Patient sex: M
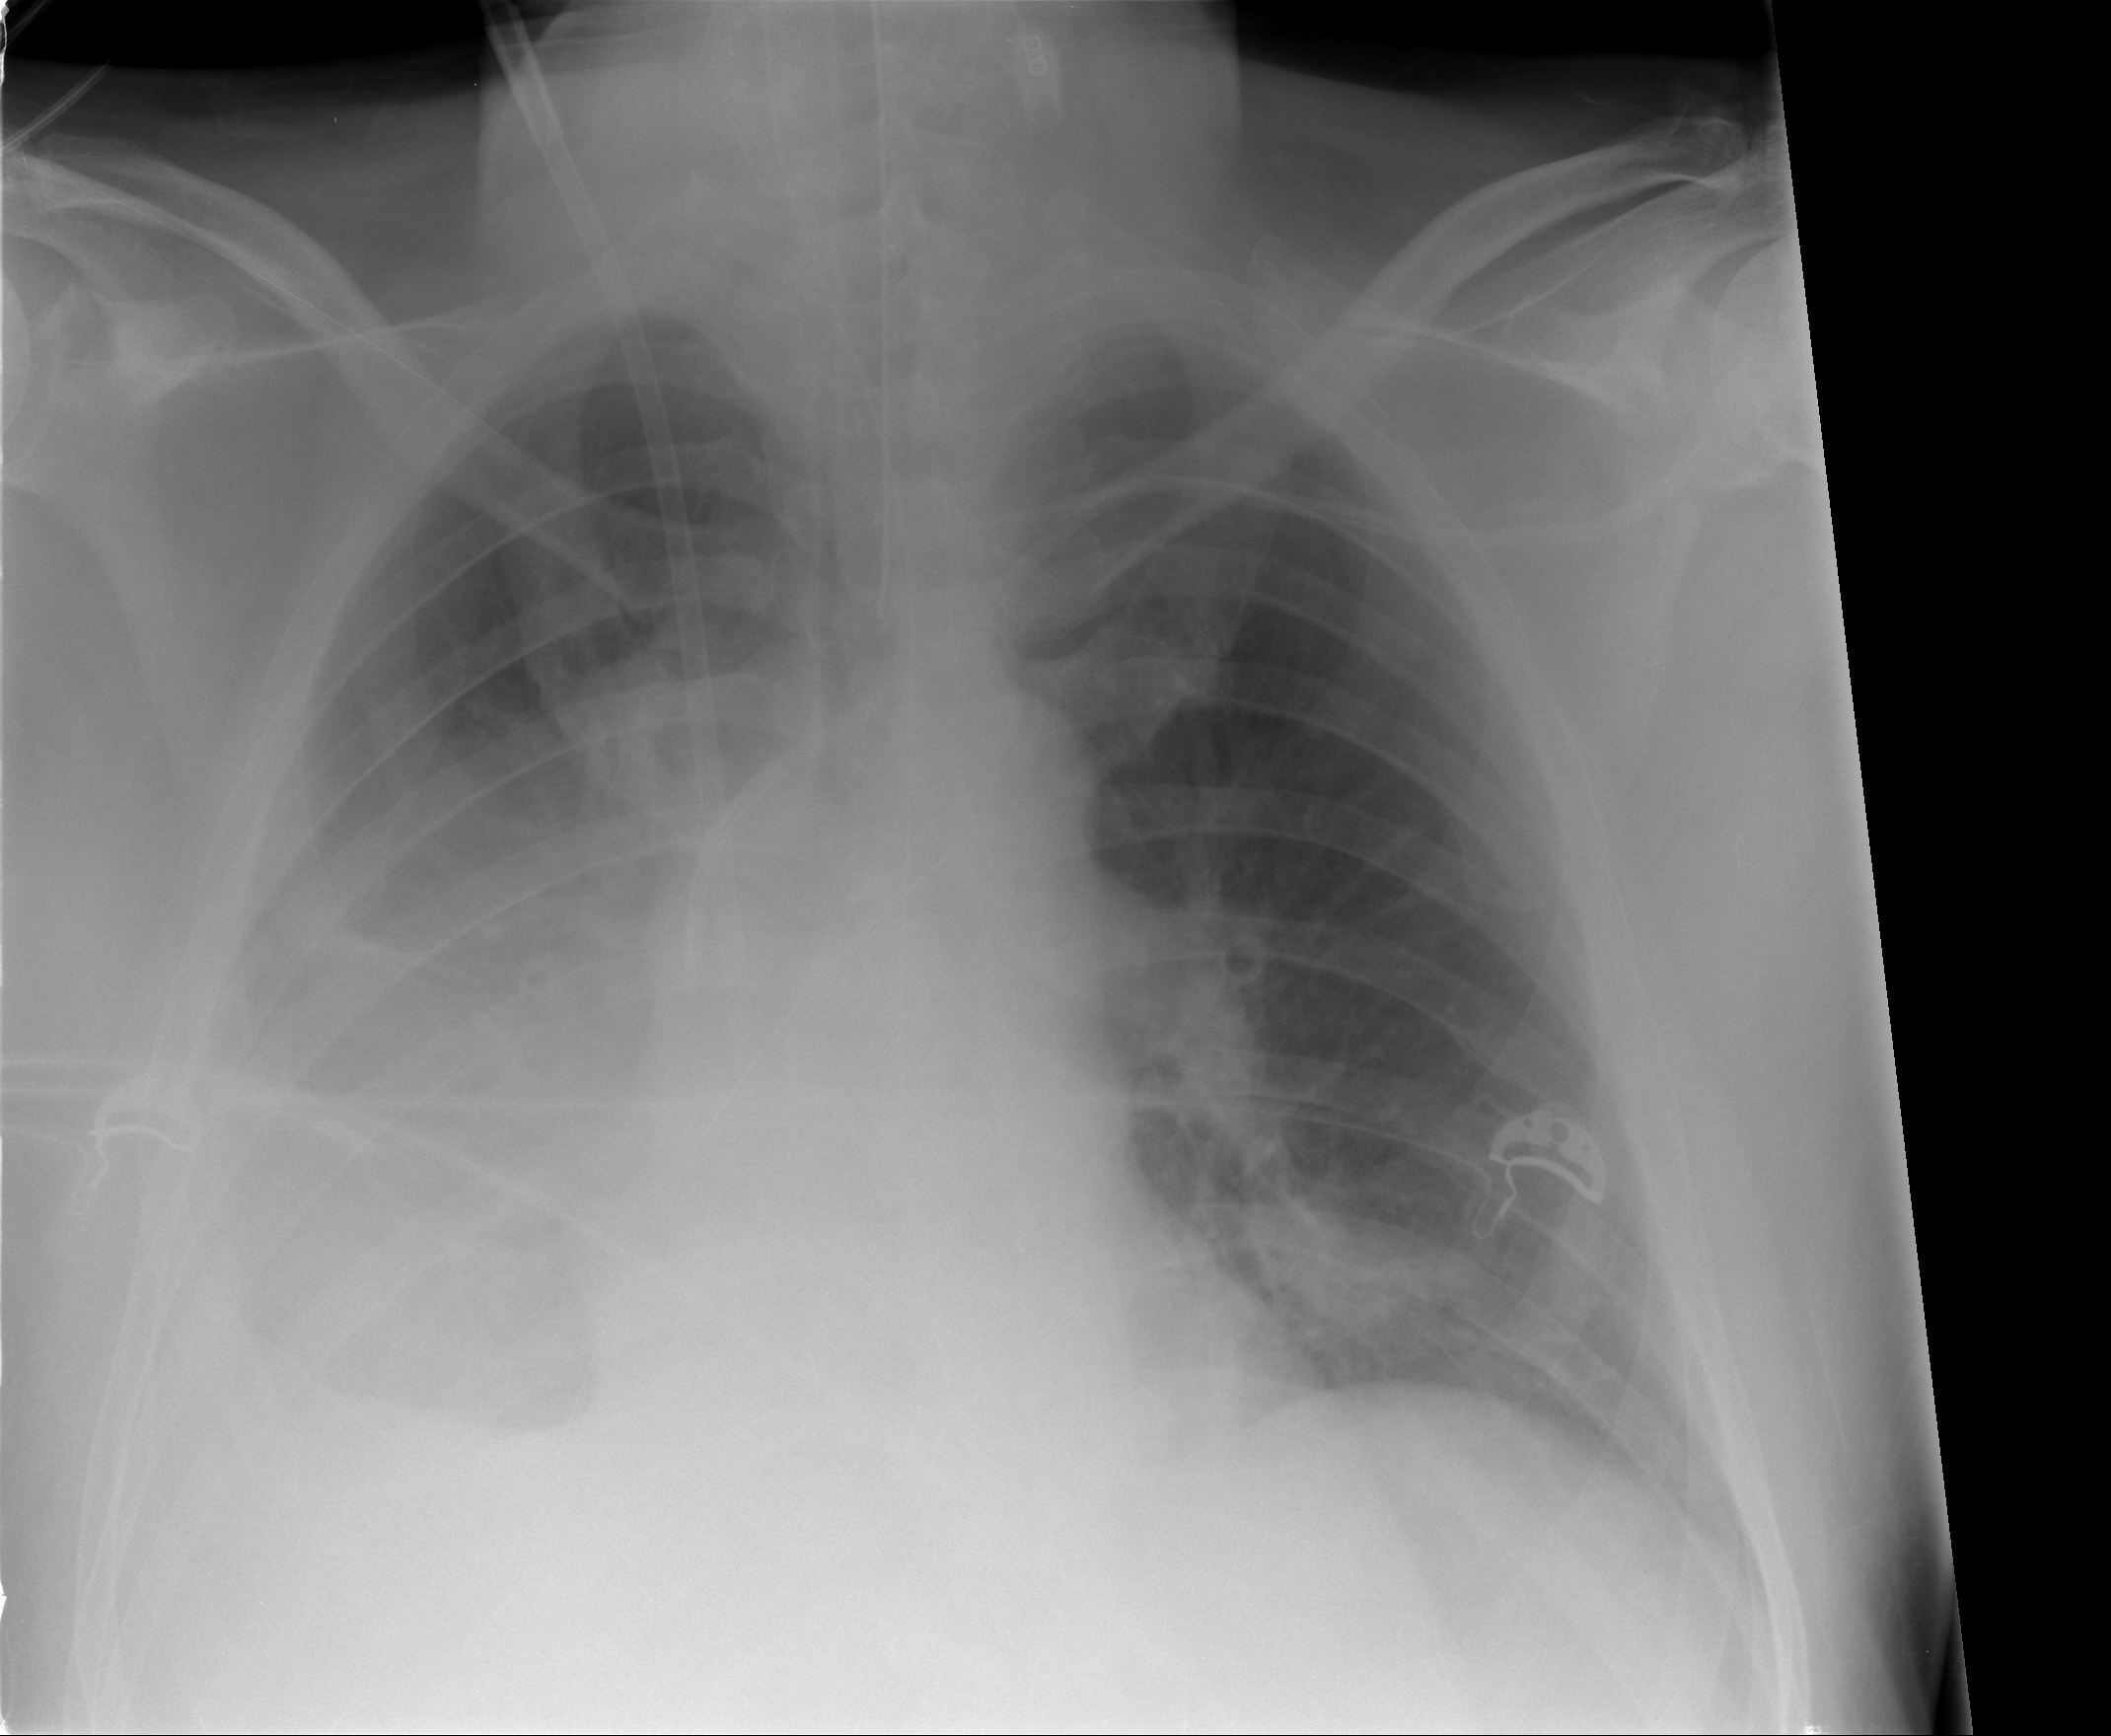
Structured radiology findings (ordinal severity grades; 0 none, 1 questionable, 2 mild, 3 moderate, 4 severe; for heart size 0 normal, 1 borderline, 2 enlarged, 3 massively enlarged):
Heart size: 0
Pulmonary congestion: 0
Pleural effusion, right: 3
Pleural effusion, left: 0
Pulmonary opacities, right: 0
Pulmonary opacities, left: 0
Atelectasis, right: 3
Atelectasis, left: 0